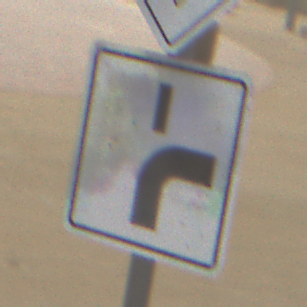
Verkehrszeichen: VerlaufVorfahrtsstrasse8
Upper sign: Vorfahrtsstrasse
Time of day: MorningAfternoon
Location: Outdoor (Suburban)
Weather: PartlyCloudy
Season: NotSpecified
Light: Natural